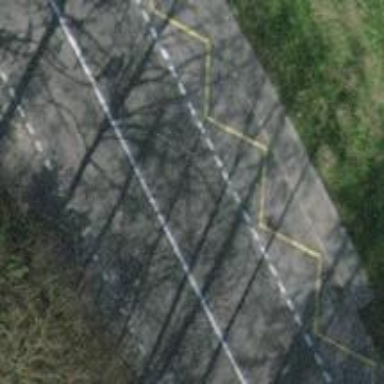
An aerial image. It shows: Bus stop with designated public transport stop position.